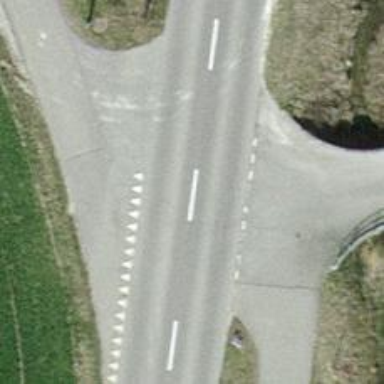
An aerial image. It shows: Tertiary road with asphalt surface.